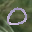
Label: 0